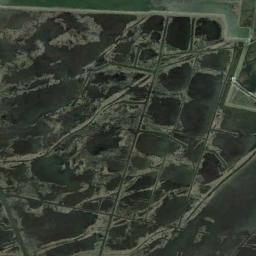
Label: wetland